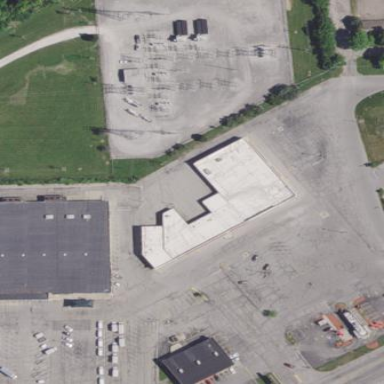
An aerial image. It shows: Power substation.